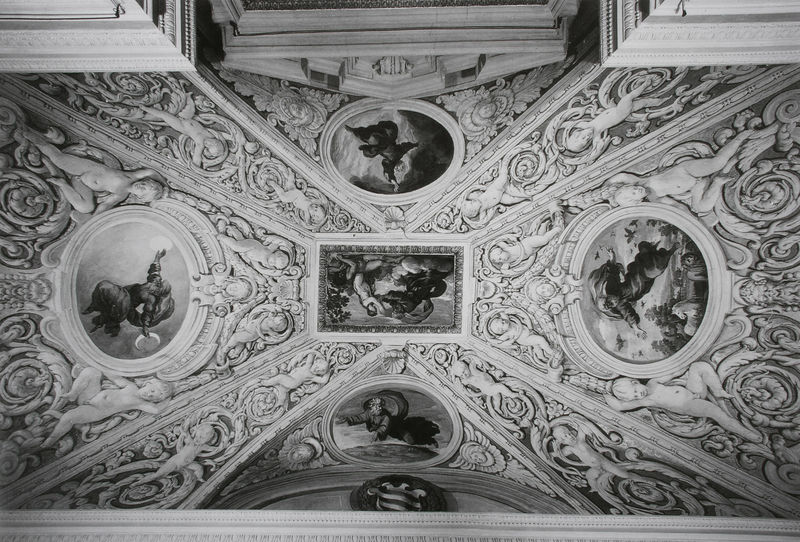
Titel: Gewölbe der Kapelle der Villa Sacchetti-Chigi
Künstler: Pietro da Cortona
Standort: Castelfusano
Institution: Villa Sacchetti-Chigi
Schlagwörter: akt, blau, flügel, gemälde, gott, himmel, mann, meer, nackt, weiß, wolken, frauen, menschen, blumen, fenster, frau, grau, marmor, mund, männer, nacht, pfeiler, schwarz, säulen, tür, schloss, tiere, wolke, malerei, muster, ornament, architektur, barock, rahmen, bild, erde, felder, kirche, sonne, auge, decke, pflanzen, renaissance, rokoko, fliegen, kinder, oval, rund, tondo, engel, putte, putto, relief, bilder, ecke, bogen, giebel, tag, linien, rand, figuren, kuppel, sturm, unwetter, spitz, detail, symmetrie, dekor, figurativ, floral, ornamente, verzierung, streifen, stuck, aufsicht, foto, photographie, bögen, eingang, eingänge, mond, gewölbe, antike, eckig, medaillon, glaube, kreuz, rechteck, strahlen, babys, umrahmung, rippen, plastisch, schwarzweiss, sichel, kuppen, fliegend, allegorie, kapitelle, girlanden, photo, fries, schlussstein, wappen, kreuzrippen, gesims, okuli, jesus, untersicht, götter, kirchenraum, fresken, religiös, rechteckig, richtung, dicht, zentrum, viereckig, heilige, deckengemälde, deckenspiegel, fresko, stuckdecke, gips, putten, bemalung, fotographie, allegorien, figürlich, putti, petrus, schwebend, spiralen, streben, quadrat, viereck, sakral, christentum, fresco, abbildung, sakralbau, kassette, bauplastik, ädikula, deckenmalerei, froschperspektive, tondi, bägen, kupel, sachsen, gottvater, schöpfung, deckenfresko, luna, kartuschen, stichkappe, illusionismus, sprenggiebel, rundell, strahlenförmig, deckenbild, himmelwesen, tromploil, deckenfreko, schlussfläche, werde, fresko stuck